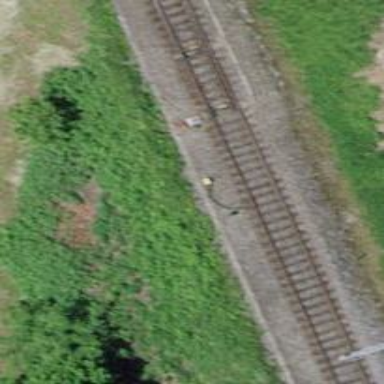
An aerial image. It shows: Railway switch.